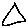
Label: triangle